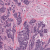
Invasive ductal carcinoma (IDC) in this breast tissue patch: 1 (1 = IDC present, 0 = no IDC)